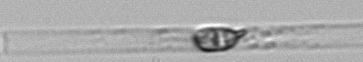
Label: Dactyliosolen_blavyanus